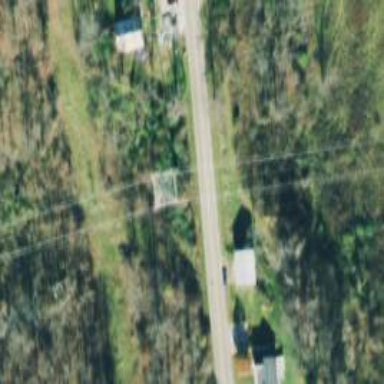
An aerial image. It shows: Lattice structure tower used for power transmission.